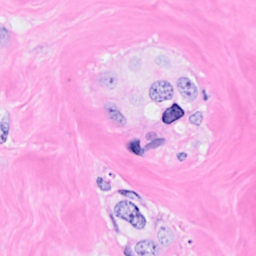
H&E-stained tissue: Breast